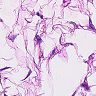
Metastatic tissue present: no